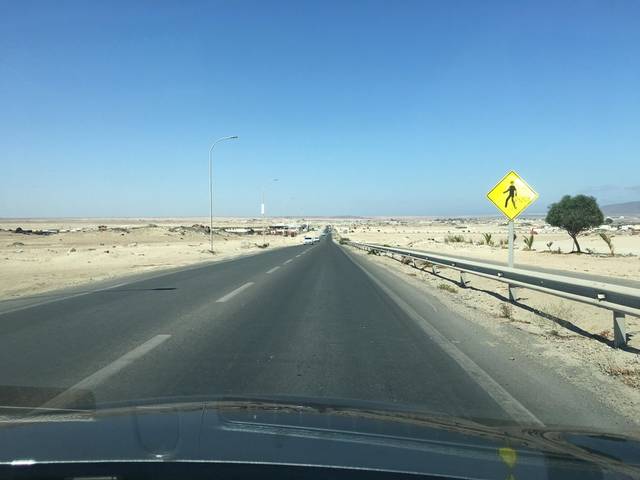
Region: Chile
Coordinates: -27.078, -70.834